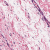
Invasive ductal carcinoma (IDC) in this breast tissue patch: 0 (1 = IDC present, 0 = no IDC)